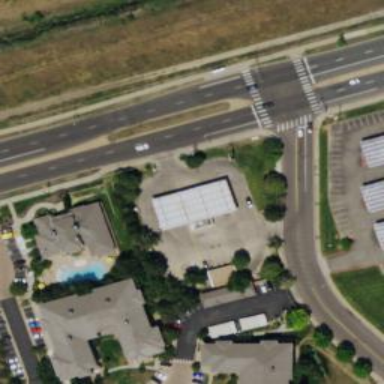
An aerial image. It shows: Convenience shop.